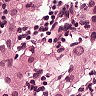
Metastatic tissue present: yes